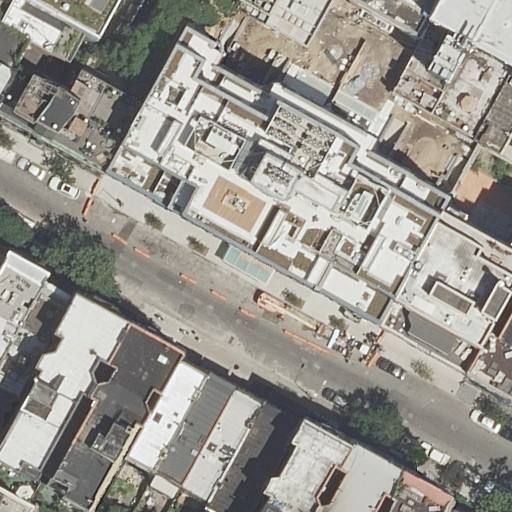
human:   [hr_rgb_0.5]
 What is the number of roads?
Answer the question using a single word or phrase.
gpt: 1

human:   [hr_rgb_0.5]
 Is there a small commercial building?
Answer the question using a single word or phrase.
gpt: no

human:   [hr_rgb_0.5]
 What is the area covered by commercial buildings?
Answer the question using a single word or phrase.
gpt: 0m2

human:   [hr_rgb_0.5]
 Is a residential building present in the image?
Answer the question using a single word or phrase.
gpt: yes

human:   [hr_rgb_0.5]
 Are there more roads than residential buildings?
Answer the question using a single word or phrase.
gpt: no

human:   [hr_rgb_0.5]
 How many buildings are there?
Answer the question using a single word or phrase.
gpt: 24

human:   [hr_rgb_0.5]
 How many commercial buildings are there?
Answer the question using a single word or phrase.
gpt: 0

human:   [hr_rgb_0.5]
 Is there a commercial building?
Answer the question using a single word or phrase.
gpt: no

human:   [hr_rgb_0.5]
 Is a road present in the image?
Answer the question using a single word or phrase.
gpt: yes

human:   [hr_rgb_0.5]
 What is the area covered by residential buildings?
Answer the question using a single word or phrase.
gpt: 7372m2

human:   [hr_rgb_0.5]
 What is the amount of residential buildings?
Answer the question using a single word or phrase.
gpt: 24

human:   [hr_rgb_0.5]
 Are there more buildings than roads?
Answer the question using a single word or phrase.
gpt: yes

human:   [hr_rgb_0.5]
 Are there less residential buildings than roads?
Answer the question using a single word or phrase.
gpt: no

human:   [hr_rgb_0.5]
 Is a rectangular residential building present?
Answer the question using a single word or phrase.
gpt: yes

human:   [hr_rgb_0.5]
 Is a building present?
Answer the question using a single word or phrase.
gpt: yes

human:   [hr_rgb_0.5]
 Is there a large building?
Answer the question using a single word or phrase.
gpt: yes

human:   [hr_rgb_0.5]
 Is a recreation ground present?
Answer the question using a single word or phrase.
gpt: no

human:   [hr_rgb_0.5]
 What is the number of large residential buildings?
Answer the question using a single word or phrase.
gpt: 1

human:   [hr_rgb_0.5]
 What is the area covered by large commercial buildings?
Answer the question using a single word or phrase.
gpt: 0m2

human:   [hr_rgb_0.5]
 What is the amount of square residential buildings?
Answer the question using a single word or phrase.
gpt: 0

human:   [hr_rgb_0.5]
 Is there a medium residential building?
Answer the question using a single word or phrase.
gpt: yes

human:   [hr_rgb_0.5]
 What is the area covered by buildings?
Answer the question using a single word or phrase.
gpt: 7372m2

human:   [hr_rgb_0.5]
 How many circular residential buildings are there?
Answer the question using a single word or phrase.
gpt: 0

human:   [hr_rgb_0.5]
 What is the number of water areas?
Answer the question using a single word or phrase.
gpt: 0

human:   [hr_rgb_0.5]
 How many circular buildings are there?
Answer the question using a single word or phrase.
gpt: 0

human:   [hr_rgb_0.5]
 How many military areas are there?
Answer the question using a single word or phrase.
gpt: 0

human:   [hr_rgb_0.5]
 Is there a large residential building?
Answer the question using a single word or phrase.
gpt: yes

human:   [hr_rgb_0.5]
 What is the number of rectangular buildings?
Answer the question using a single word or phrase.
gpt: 12

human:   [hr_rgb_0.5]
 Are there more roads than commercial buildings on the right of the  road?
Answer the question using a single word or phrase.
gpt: yes

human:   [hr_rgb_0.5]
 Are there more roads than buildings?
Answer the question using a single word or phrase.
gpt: no

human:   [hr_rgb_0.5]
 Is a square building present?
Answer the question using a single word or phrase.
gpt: no

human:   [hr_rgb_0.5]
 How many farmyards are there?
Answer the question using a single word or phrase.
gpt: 0

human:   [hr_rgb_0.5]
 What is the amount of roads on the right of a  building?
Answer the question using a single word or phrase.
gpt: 1

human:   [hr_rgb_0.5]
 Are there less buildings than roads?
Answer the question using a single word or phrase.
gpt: no

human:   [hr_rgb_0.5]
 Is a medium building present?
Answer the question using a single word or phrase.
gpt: yes

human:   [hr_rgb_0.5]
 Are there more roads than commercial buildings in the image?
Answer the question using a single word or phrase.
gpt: yes

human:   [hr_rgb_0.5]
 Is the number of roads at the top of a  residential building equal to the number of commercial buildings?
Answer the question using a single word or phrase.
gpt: no

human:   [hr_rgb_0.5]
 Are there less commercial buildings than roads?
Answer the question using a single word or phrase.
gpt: yes

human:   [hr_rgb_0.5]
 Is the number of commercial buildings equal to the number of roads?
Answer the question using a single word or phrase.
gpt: no

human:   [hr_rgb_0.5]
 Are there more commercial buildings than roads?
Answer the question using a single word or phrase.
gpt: no

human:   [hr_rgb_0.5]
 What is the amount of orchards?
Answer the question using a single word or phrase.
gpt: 0

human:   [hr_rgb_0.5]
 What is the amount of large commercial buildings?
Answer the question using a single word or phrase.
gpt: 0

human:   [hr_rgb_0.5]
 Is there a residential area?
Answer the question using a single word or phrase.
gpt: no

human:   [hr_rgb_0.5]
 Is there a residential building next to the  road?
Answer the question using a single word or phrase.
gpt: yes

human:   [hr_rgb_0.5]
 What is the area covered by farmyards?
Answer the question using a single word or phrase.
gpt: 0m2

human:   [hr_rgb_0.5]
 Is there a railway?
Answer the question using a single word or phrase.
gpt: no

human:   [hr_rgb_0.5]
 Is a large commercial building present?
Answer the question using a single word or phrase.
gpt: no

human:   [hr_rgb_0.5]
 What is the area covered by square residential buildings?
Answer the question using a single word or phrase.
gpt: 0m2

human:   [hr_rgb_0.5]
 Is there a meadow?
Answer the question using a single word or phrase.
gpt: no

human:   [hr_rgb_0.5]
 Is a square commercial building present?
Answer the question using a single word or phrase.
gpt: no

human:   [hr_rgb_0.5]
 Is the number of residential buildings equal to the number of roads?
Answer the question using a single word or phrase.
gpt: no

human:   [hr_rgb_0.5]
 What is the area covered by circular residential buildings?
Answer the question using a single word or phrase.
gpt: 0m2

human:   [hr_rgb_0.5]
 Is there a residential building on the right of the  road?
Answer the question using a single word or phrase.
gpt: yes

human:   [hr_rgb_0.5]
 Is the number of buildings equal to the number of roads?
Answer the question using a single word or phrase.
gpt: no

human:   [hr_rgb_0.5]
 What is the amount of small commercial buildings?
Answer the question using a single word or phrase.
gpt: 0

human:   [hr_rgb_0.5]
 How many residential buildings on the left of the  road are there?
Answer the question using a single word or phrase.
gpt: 11

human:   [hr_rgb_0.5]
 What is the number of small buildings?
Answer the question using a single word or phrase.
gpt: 7

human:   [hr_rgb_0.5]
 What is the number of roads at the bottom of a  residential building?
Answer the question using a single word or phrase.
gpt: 1

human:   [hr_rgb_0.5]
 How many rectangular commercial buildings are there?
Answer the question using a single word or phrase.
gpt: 0

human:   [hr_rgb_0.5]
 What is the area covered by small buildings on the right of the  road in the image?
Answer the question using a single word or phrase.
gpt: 138m2

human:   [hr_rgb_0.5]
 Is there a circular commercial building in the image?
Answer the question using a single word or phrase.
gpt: no

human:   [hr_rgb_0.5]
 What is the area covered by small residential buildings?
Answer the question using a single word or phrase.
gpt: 192m2

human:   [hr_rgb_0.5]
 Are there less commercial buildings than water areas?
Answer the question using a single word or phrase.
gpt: no

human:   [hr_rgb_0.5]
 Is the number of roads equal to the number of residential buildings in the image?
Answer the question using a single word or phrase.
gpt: no